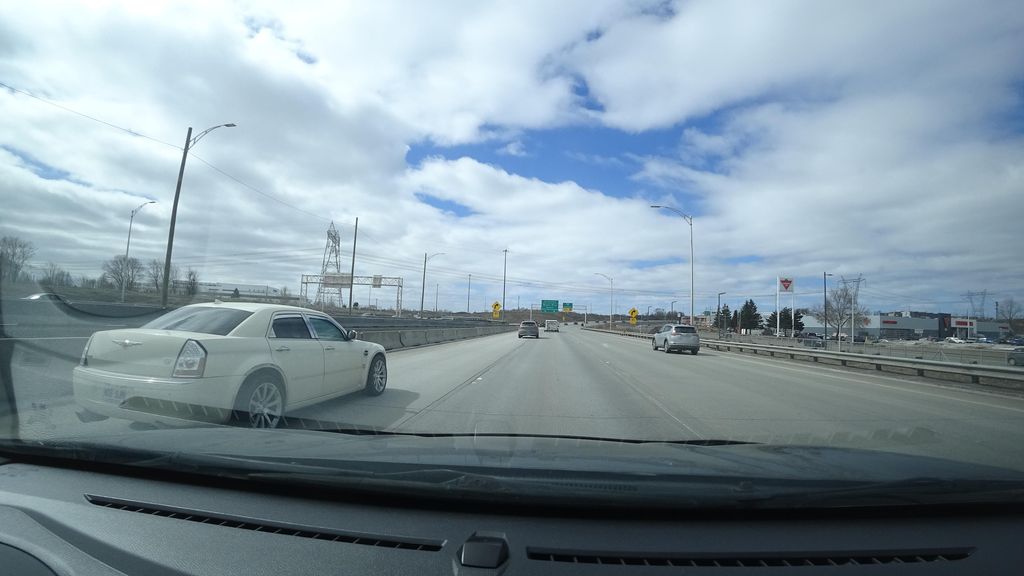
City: quebec_city